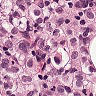
Metastatic tissue present: yes